Field crop: maize
Growth stage: 2
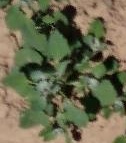
Species: chenopodium